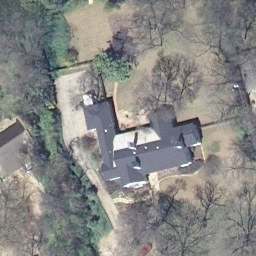
Label: residential